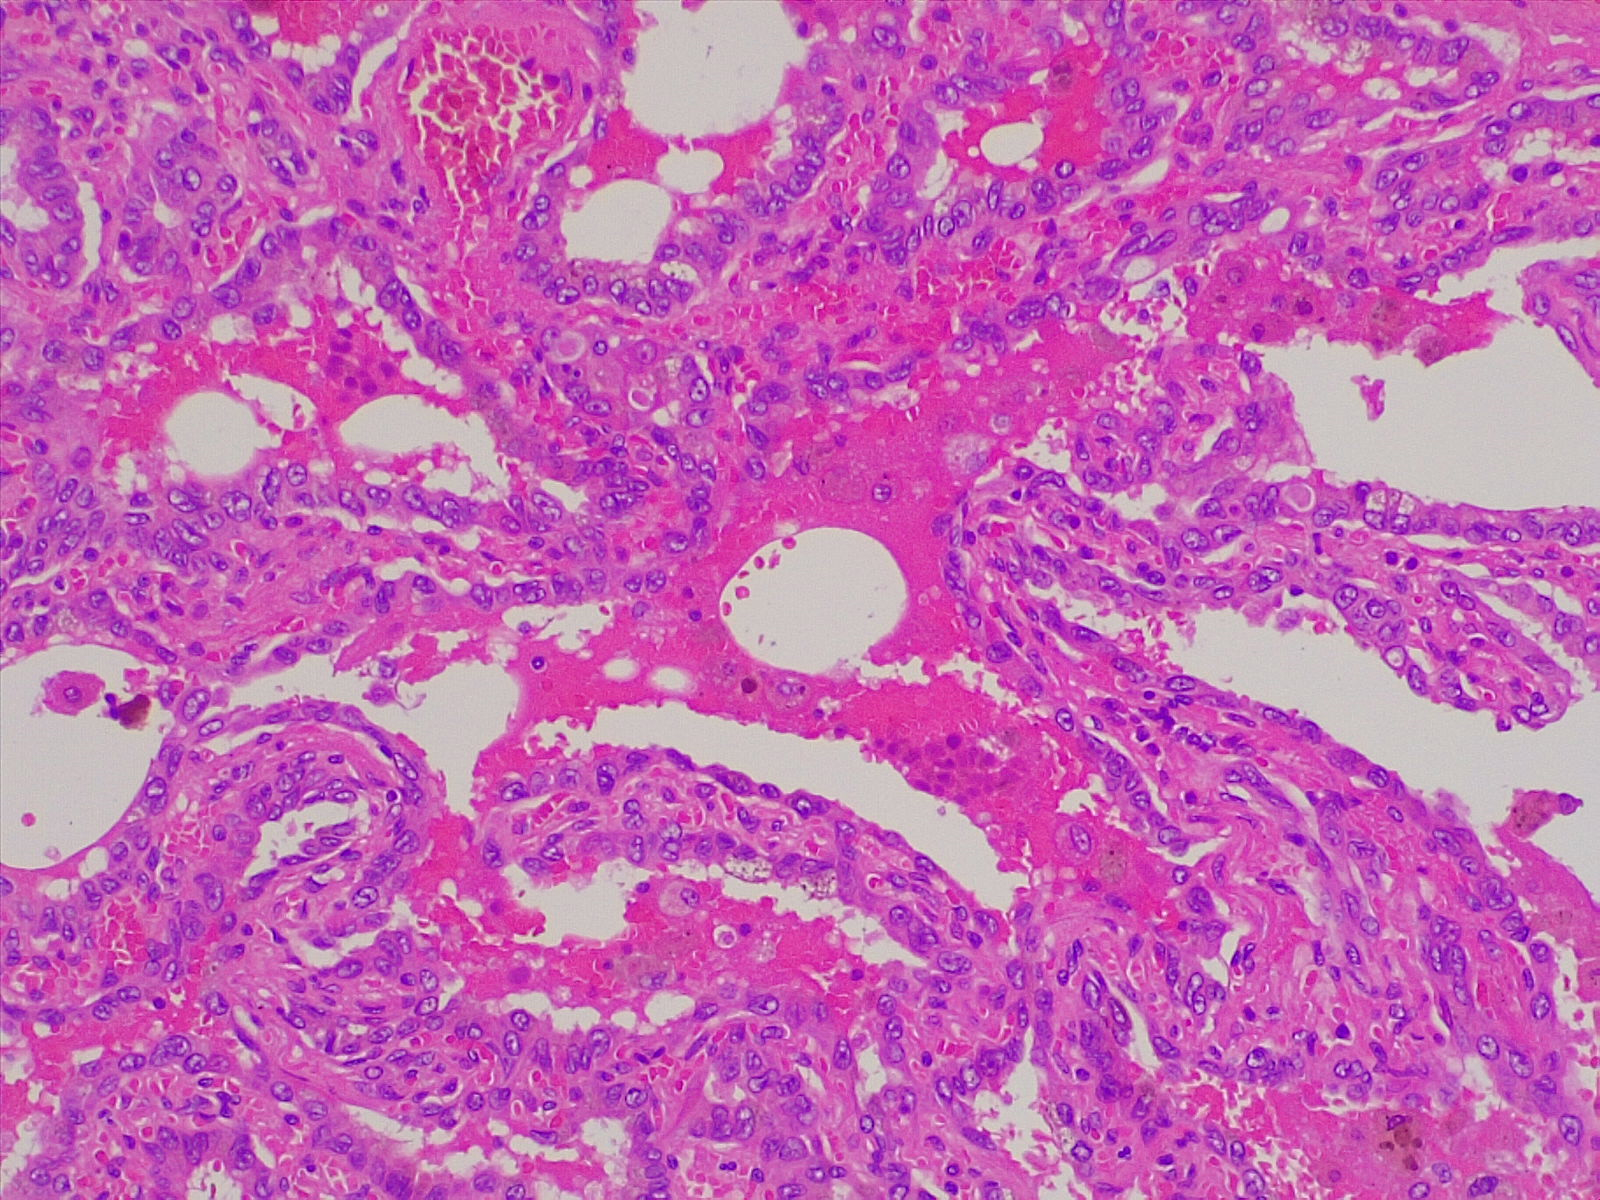
Label: lung adenocarcinoma, well differentiated